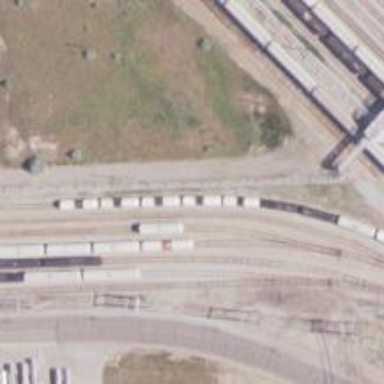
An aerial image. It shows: Railway spur service.